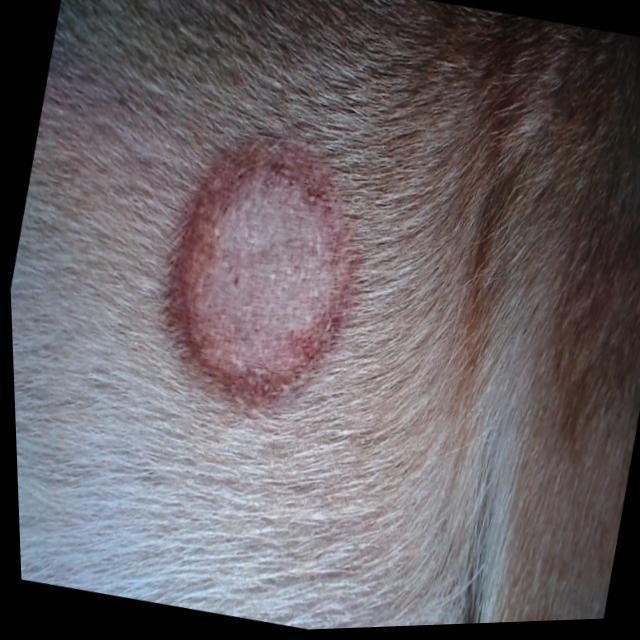
Canine ringworm (Dermatophytosis) — fungal infection caused by Microsporum or Trichophyton. Presents with circular alopecia, scaling, crusting, and broken hairs.